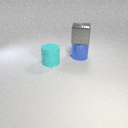
large blue metal cylinder to the right of large cyan rubber cylinder